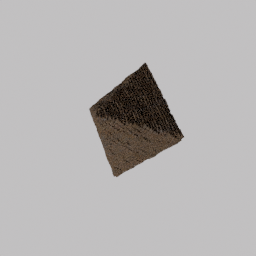
Label: architecture